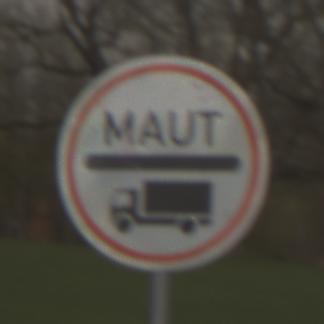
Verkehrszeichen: Mautpflicht
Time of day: MorningAfternoon
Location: Outdoor (Suburban)
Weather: Overcast
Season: NotSpecified
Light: Natural